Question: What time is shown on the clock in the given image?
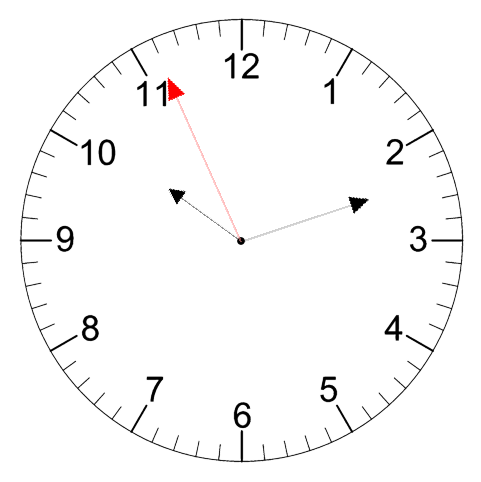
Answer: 10:11:56